Field crop: maize
Growth stage: 2
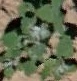
Species: chenopodium